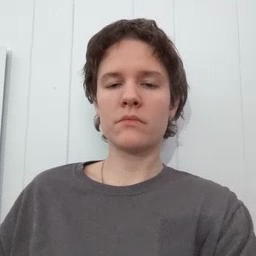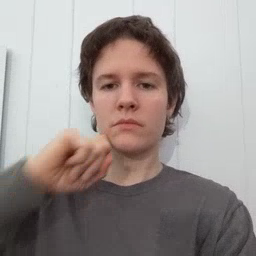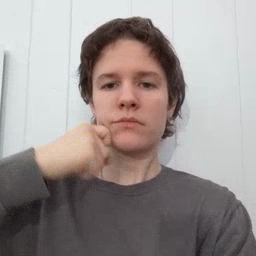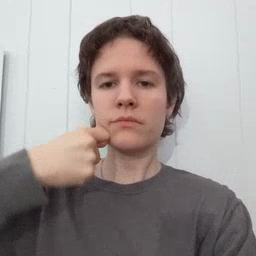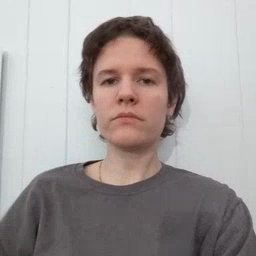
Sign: apple